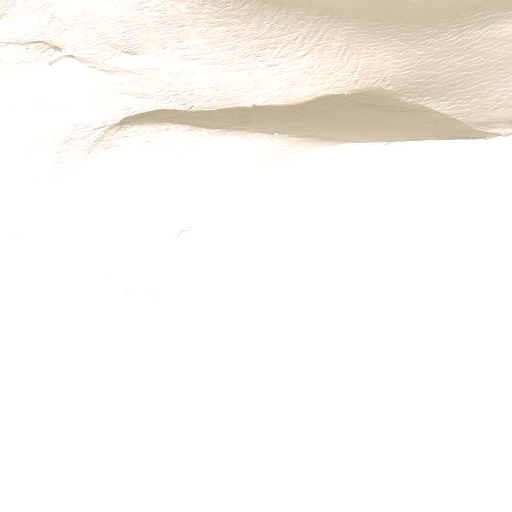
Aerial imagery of mountain in Alaska named Mount Fairweather containing only unknown